Interaction volume radius: 10 \u00c5
Interaction volume height: 20 \u00c5
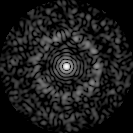
Disorder parameter: 0.8455